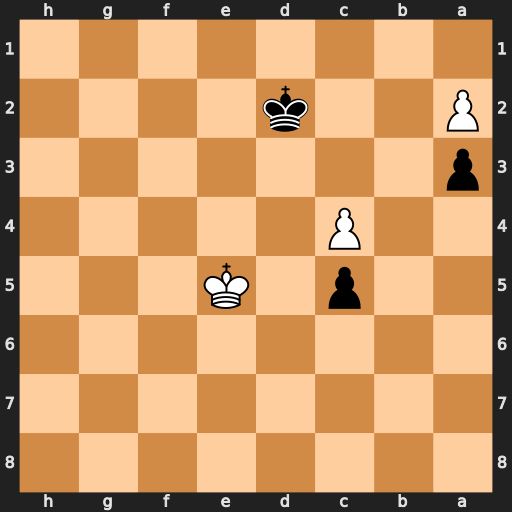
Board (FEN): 8/8/8/2p1K3/2P5/p7/P2k4/8
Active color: b
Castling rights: -
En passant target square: -
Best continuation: Kc3 Kd5 Kb4 Ke4 Kxc4 Ke3 Kc3